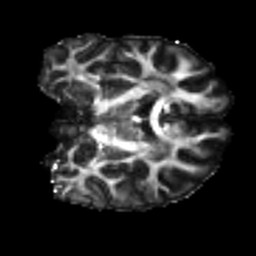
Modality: FA
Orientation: coronal
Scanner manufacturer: siemens
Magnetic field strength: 3 T
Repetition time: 4 s
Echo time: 0.0594 s